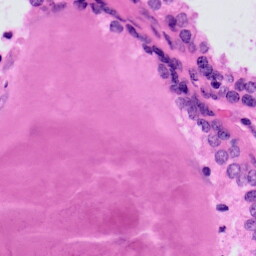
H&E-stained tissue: Prostate